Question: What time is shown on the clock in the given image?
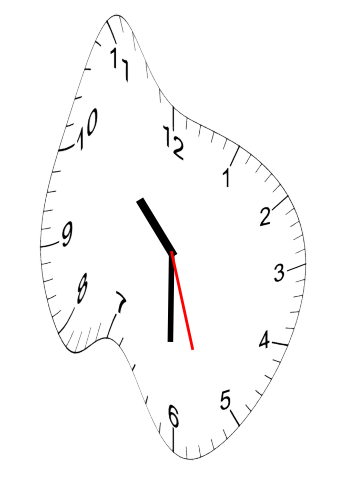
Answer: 10:30:27